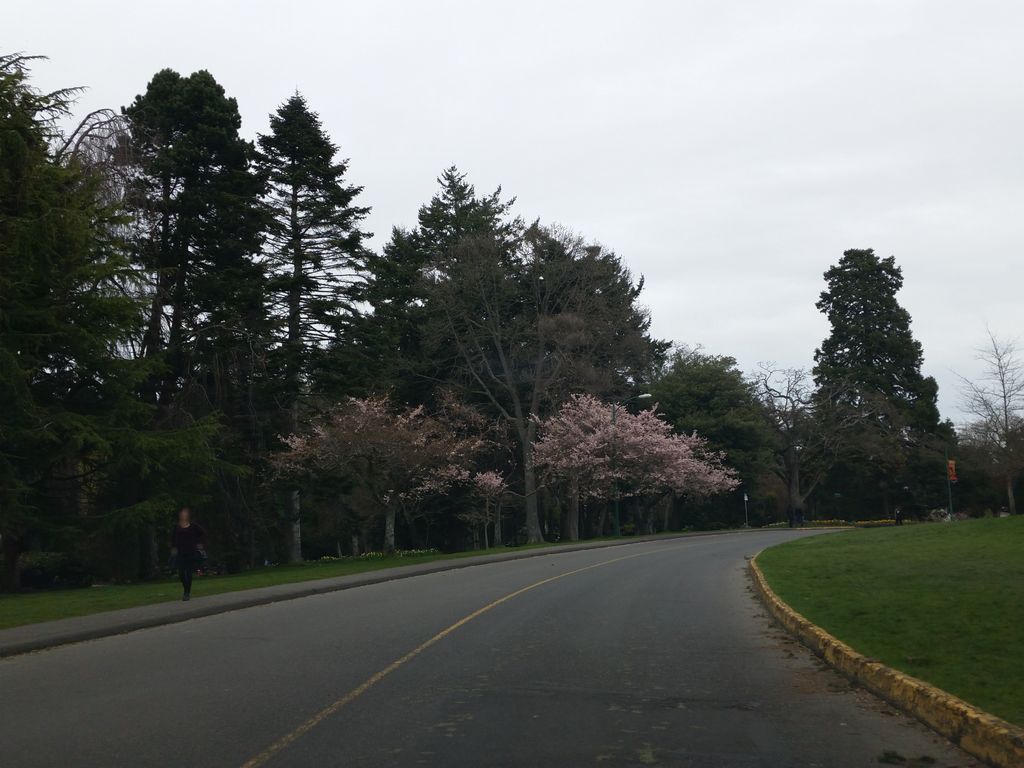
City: victoria